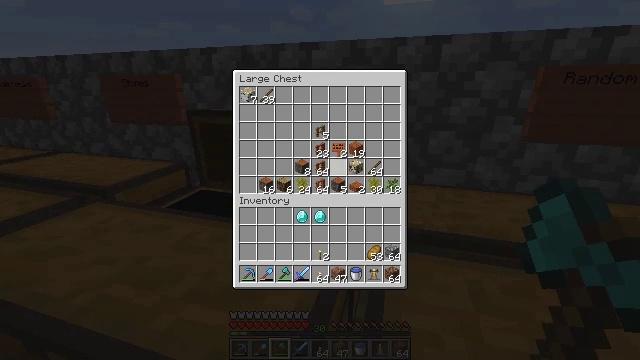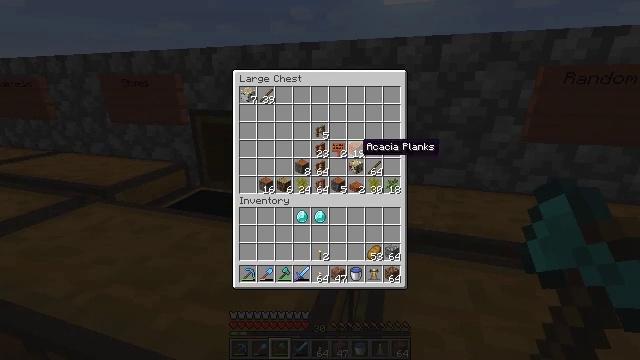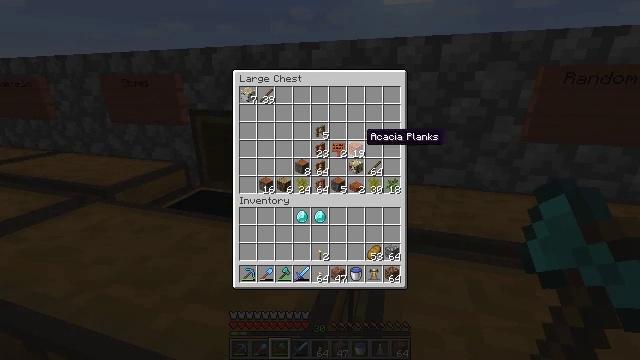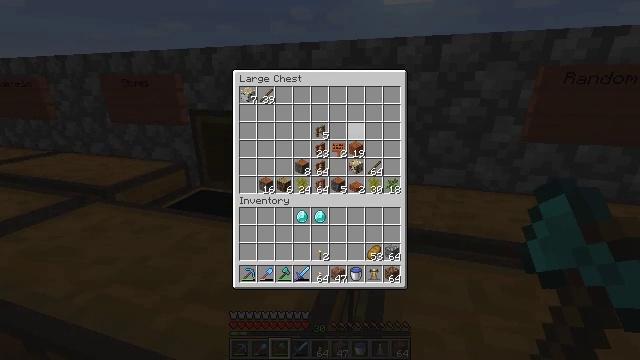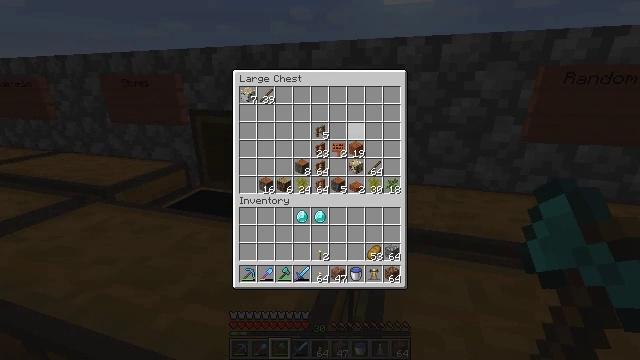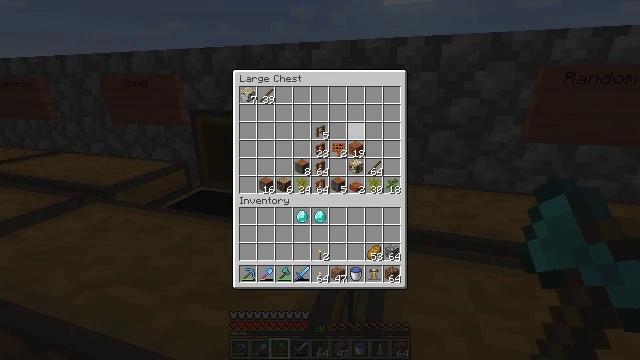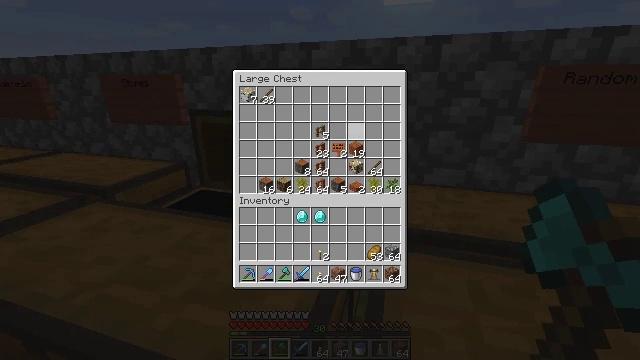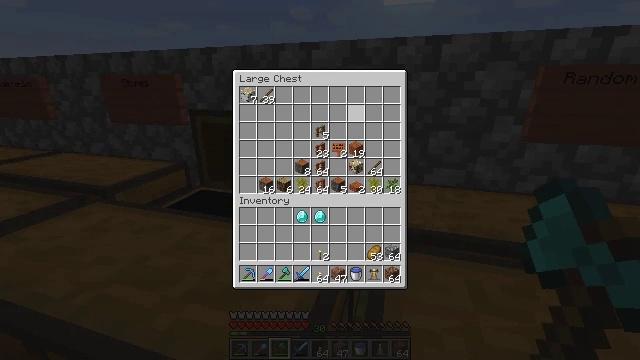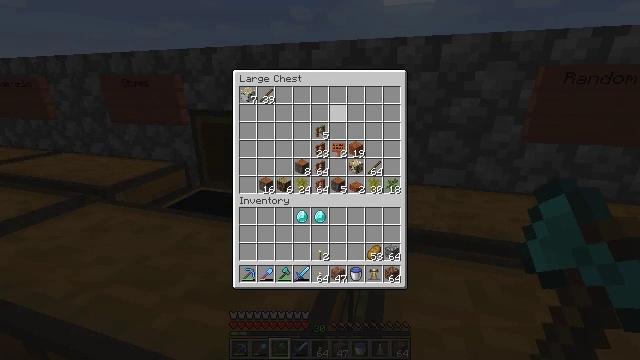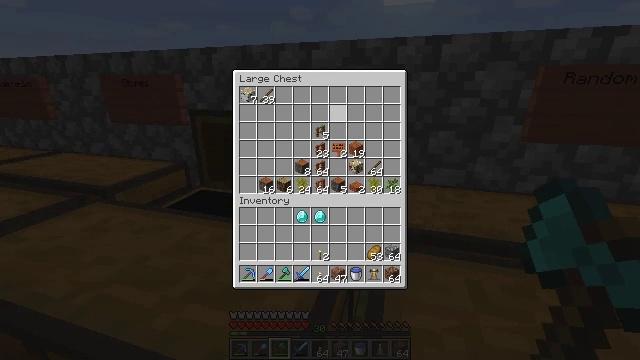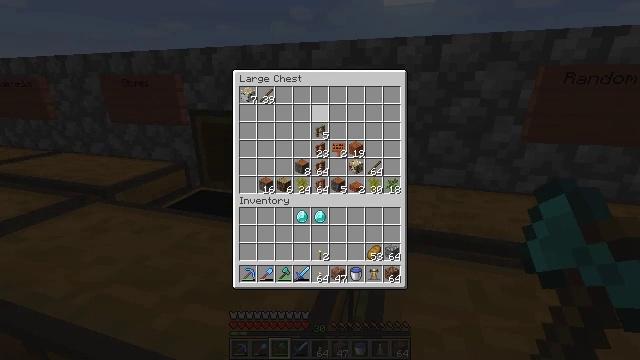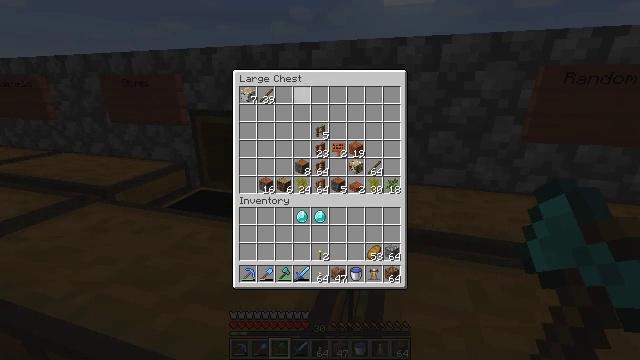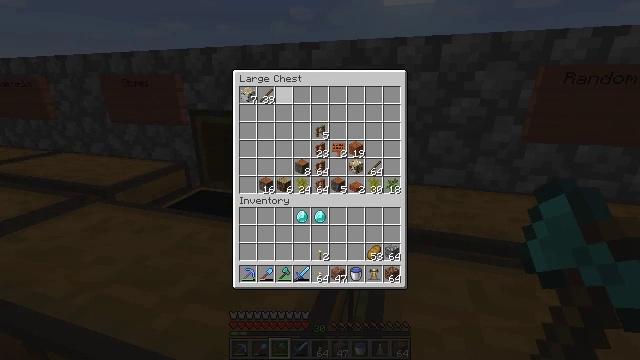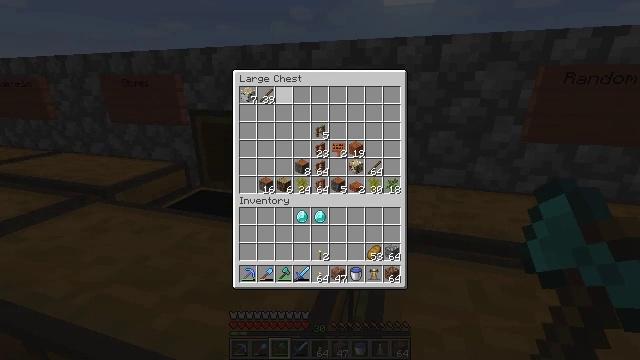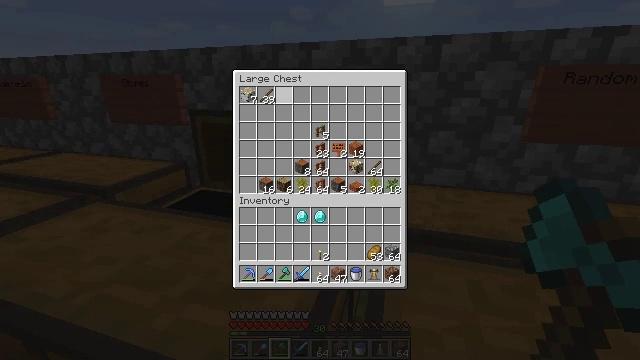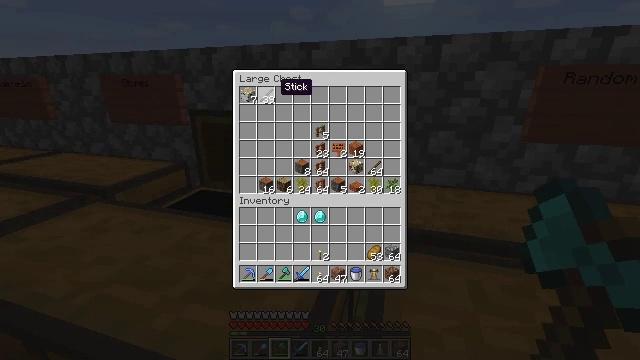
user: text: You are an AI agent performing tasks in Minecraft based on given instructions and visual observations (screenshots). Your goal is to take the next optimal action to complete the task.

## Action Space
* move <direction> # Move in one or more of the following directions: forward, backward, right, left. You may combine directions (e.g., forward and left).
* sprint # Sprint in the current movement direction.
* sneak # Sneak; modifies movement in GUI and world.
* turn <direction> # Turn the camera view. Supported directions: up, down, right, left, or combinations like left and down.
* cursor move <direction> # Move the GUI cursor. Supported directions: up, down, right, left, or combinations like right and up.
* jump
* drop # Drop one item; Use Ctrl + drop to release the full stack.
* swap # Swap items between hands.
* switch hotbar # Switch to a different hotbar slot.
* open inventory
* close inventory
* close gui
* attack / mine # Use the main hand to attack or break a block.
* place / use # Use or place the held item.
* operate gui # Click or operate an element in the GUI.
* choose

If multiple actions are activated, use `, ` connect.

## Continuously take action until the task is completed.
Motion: motion action
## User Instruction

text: Produce a diamond hoe at the crafting table.
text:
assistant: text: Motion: cursor move right and up
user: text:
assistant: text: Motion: cursor move up
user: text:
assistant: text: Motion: cursor move up
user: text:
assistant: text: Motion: no_op
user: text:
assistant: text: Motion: no_op
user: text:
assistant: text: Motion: no_op
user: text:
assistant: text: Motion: no_op
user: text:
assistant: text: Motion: no_op
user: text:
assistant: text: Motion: cursor move left
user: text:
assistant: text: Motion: cursor move left
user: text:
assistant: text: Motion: cursor move left
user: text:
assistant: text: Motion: cursor move left
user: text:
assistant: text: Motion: cursor move left
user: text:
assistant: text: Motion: no_op
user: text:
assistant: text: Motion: no_op
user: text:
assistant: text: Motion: no_op
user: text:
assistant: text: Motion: operate gui
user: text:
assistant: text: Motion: operate gui
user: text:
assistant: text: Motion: operate gui
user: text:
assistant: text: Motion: cursor move right and down
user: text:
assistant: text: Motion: cursor move right and down
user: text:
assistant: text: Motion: cursor move down
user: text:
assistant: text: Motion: cursor move down
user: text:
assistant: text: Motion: no_op
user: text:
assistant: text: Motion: no_op
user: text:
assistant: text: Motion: no_op
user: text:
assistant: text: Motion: no_op
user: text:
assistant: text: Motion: no_op
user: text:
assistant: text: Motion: no_op
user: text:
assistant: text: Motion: no_op